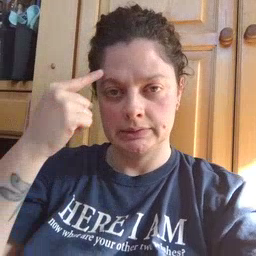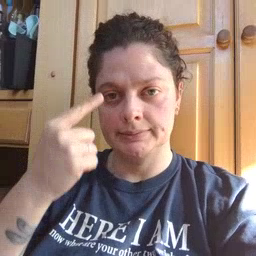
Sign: think